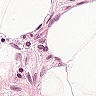
Metastatic tissue present: no